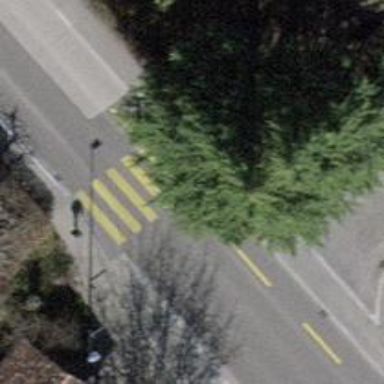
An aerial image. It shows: Zebra crossing on the road.